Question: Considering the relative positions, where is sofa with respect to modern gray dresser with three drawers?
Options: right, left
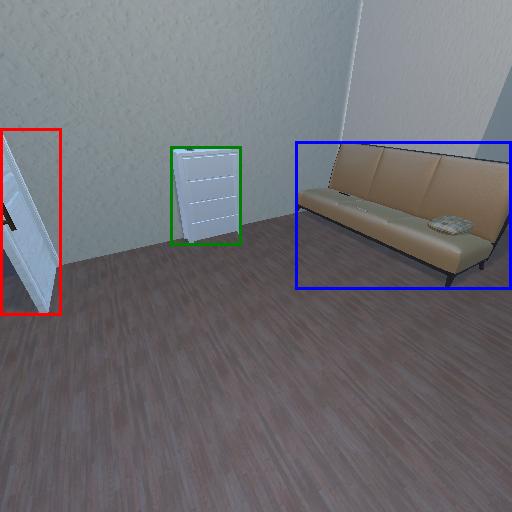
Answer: right